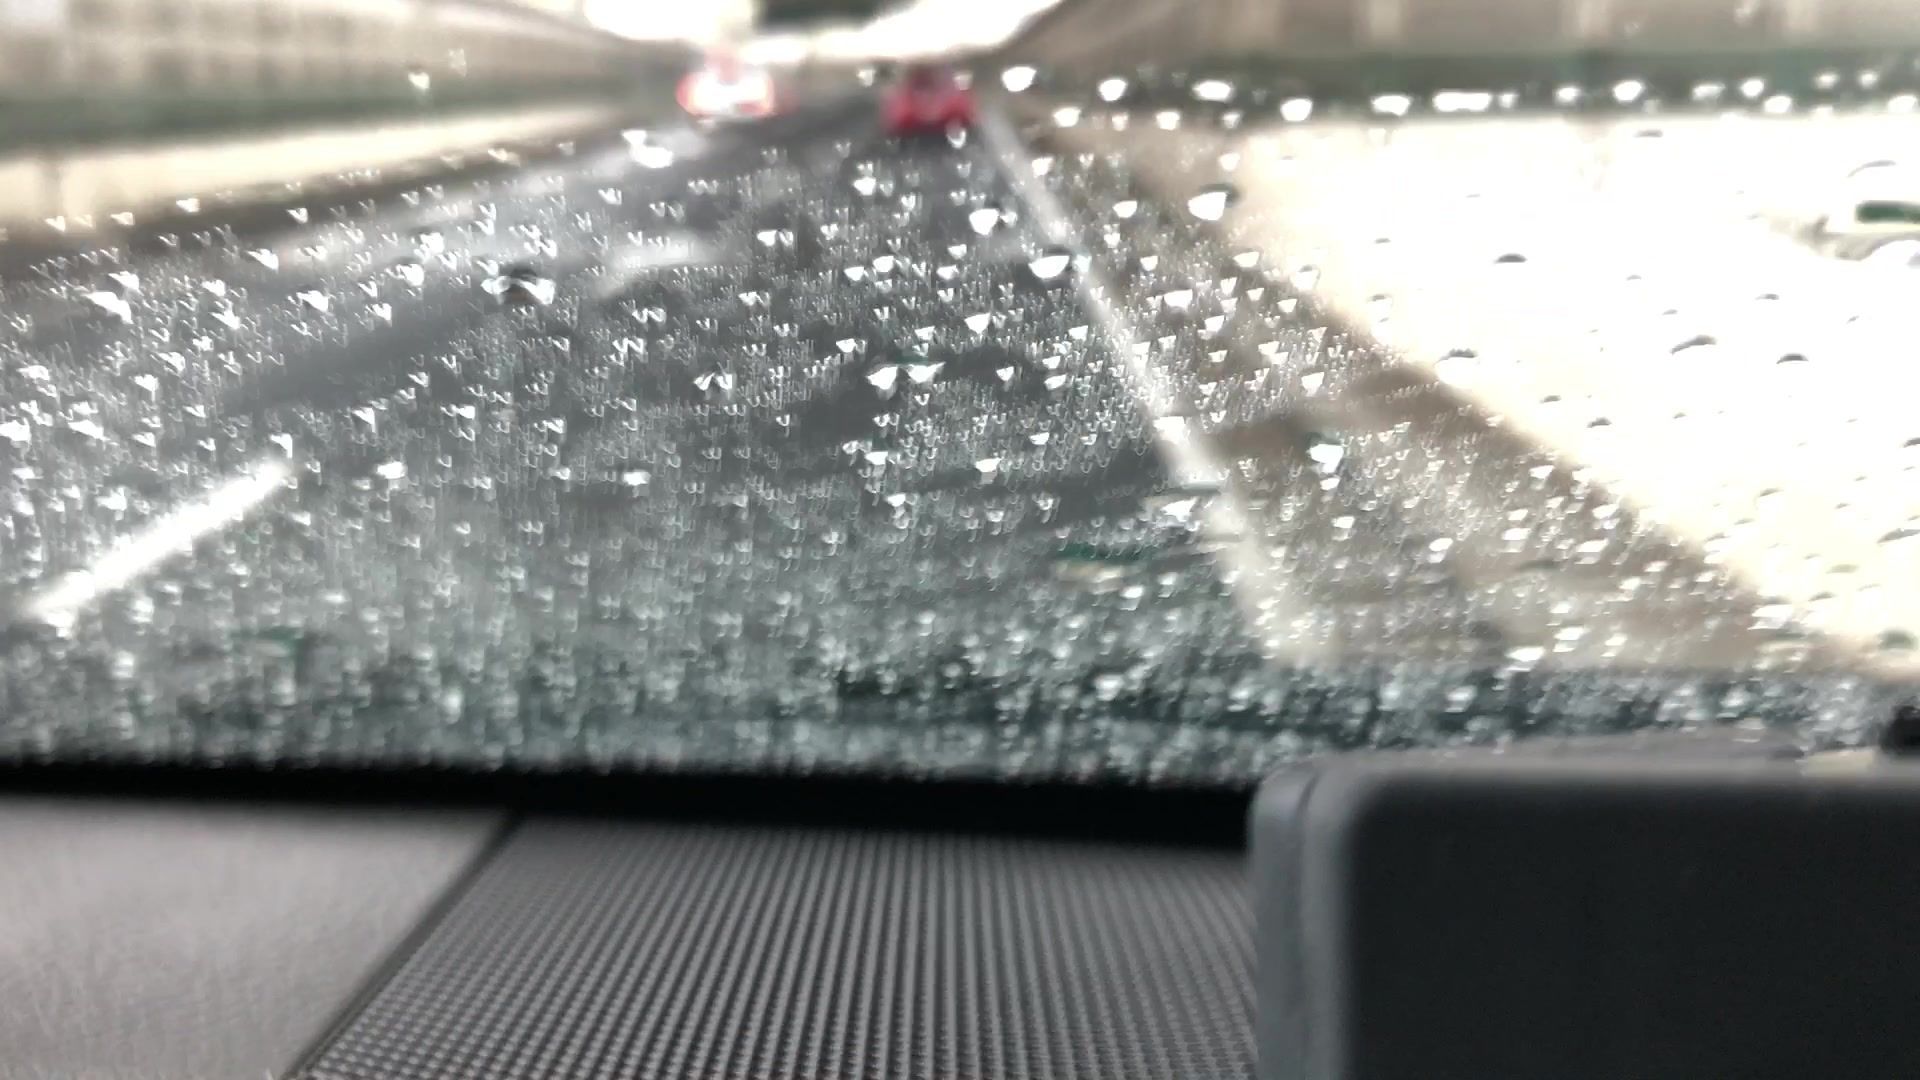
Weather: rainy
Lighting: day
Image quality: slightly poor
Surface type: driving surface
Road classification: motorway
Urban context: urban centre
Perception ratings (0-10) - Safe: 5.48, Lively: 5.83, Beautiful: 2.82, Boring: 3.47, Depressing: 1.39, Wealthy: 7.81